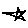
Label: star